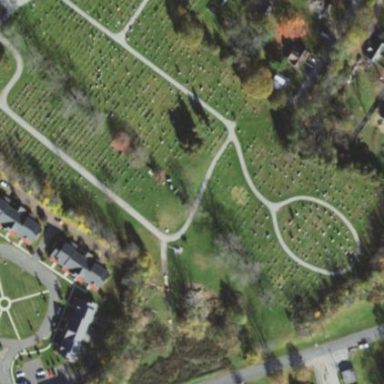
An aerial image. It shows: Cemetery.